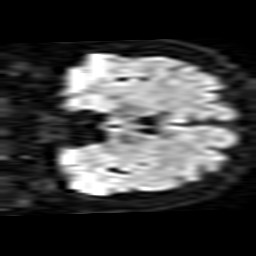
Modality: TRACE
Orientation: coronal
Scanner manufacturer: philips
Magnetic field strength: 1.5 T
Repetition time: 3.095 s
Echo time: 0.06202 s